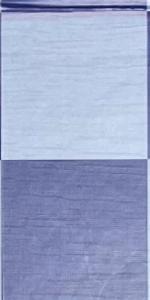
Label: Empty